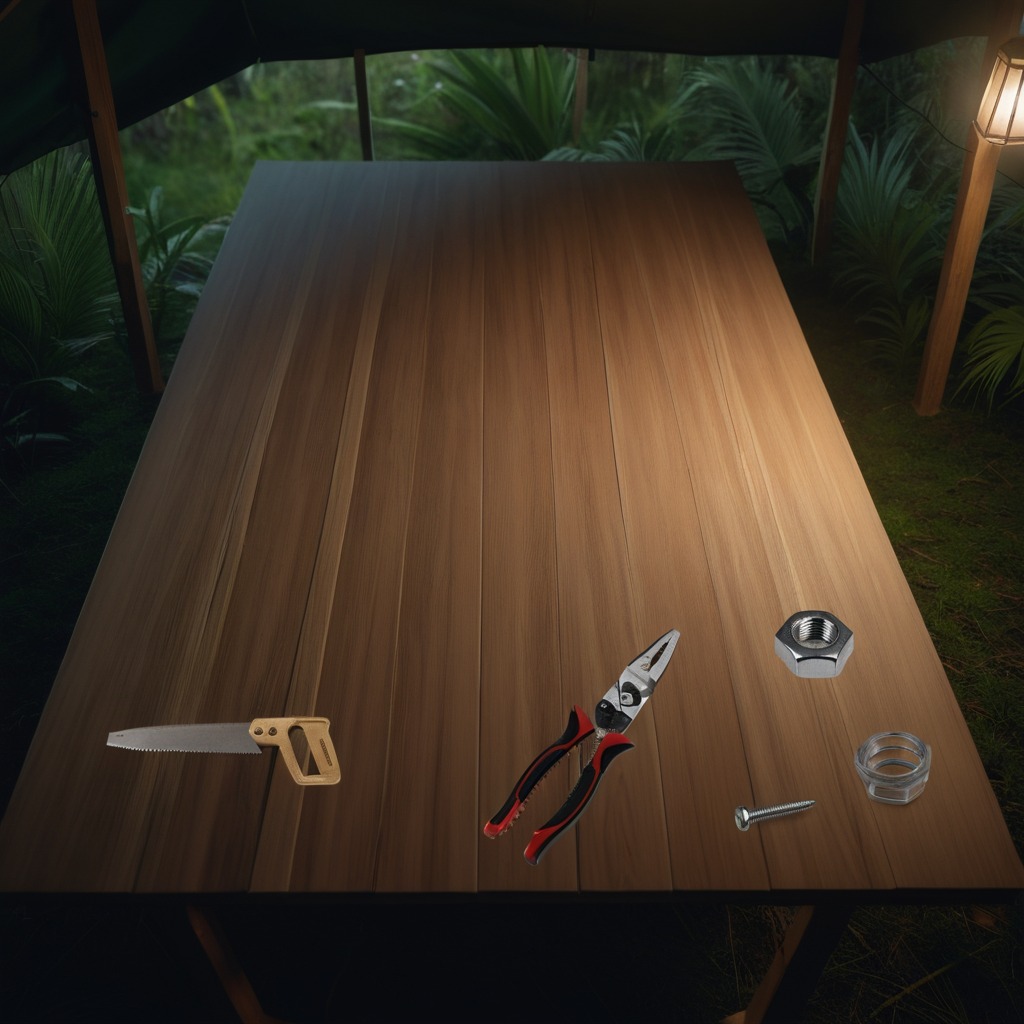
A metal machine screw, pliers, a coiled metal spring, a handheld metal saw, and a metal nut are lying on the wooden table.